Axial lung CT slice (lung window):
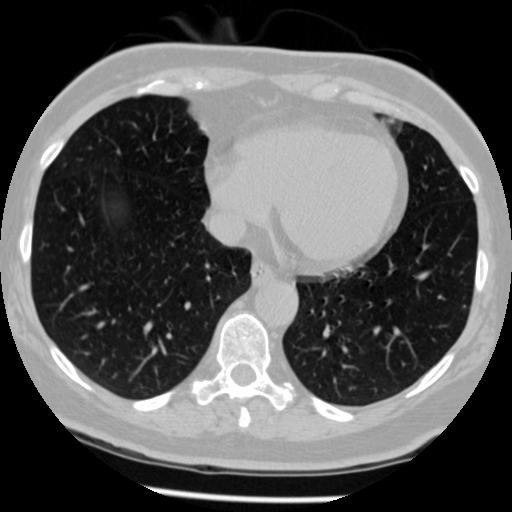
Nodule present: no